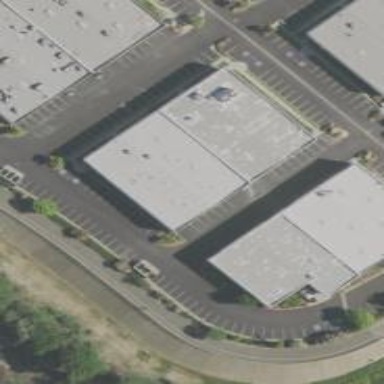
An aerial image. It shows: Warehouse building.